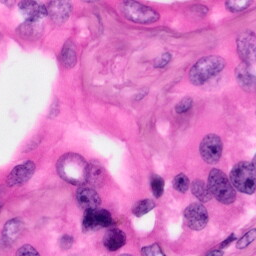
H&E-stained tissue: Pancreatic